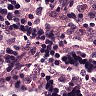
Metastatic tissue present: no